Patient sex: F
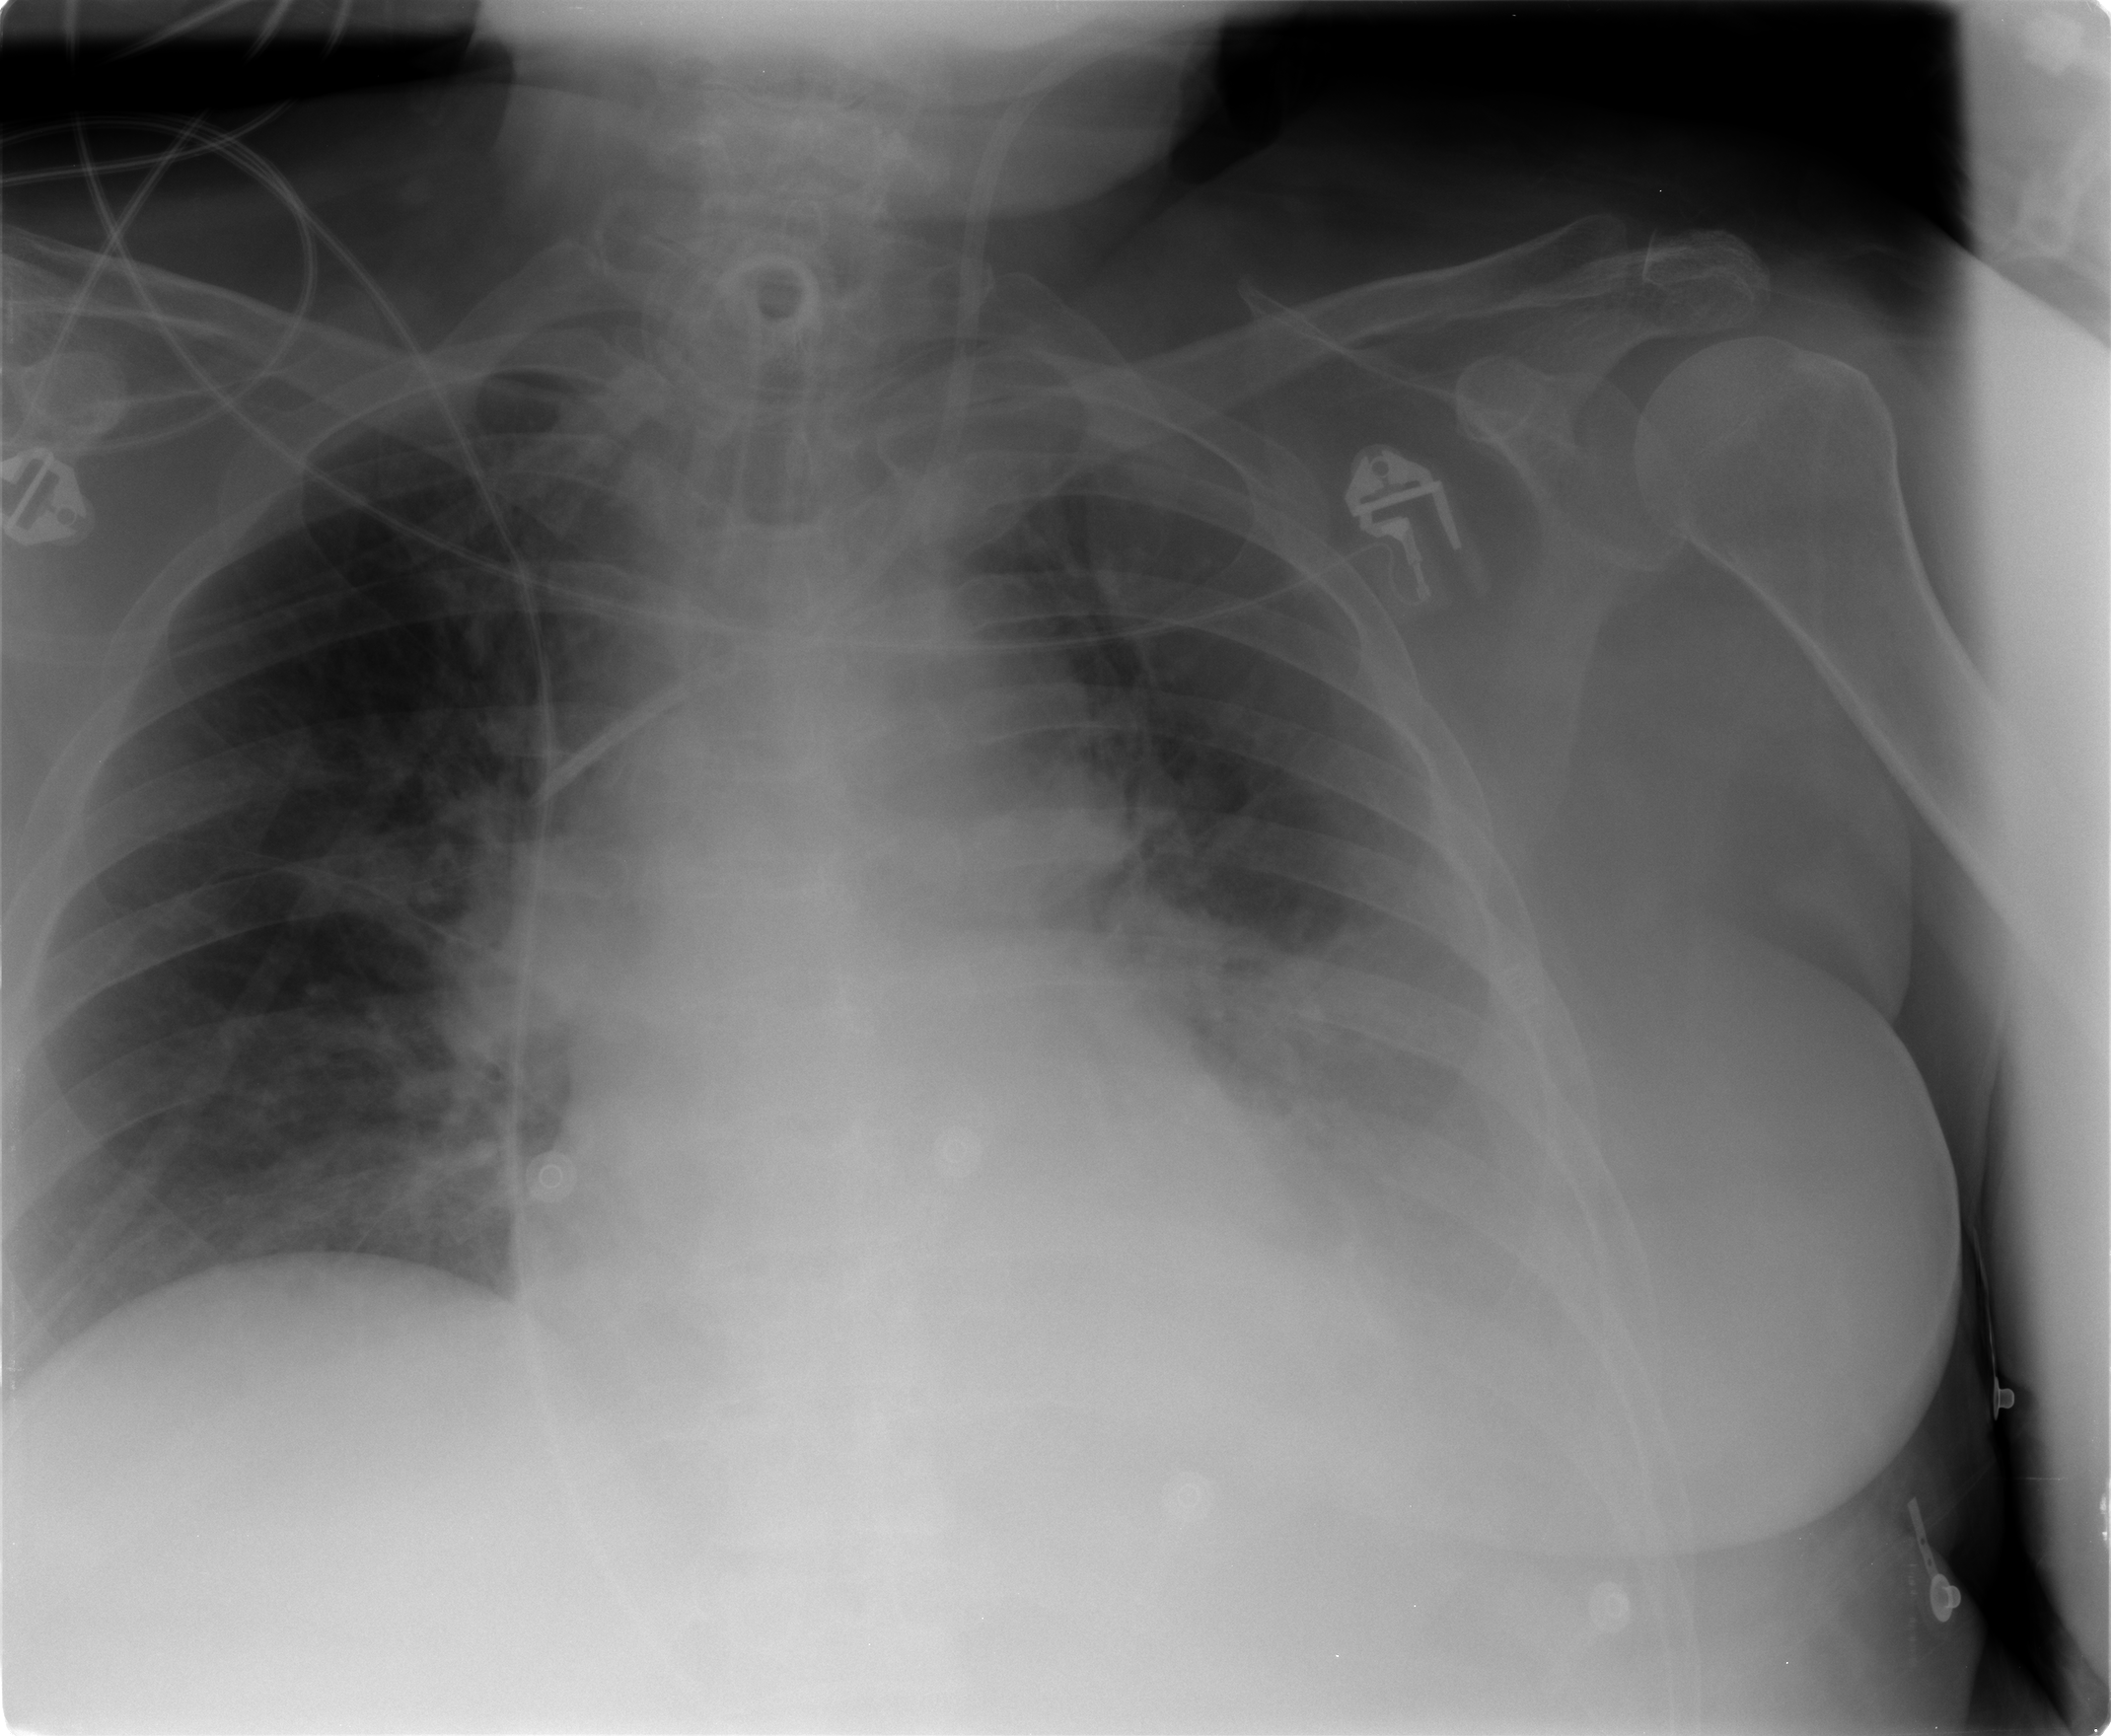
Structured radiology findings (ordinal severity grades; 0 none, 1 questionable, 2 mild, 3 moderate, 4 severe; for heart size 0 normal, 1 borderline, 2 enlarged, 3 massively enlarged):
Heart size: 1
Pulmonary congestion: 1
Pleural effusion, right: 0
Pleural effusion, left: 3
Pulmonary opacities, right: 0
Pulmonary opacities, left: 1
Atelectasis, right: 0
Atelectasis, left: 2